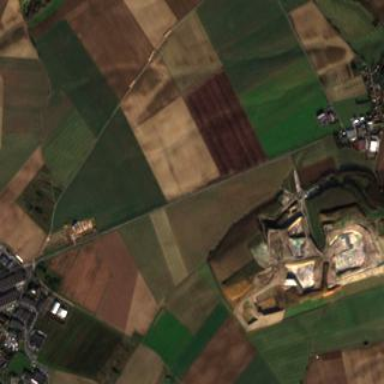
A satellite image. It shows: Sand quarry.